Question:
There is a static image view (in reference image) but i would like to make it dynamic.
How can it be possible?
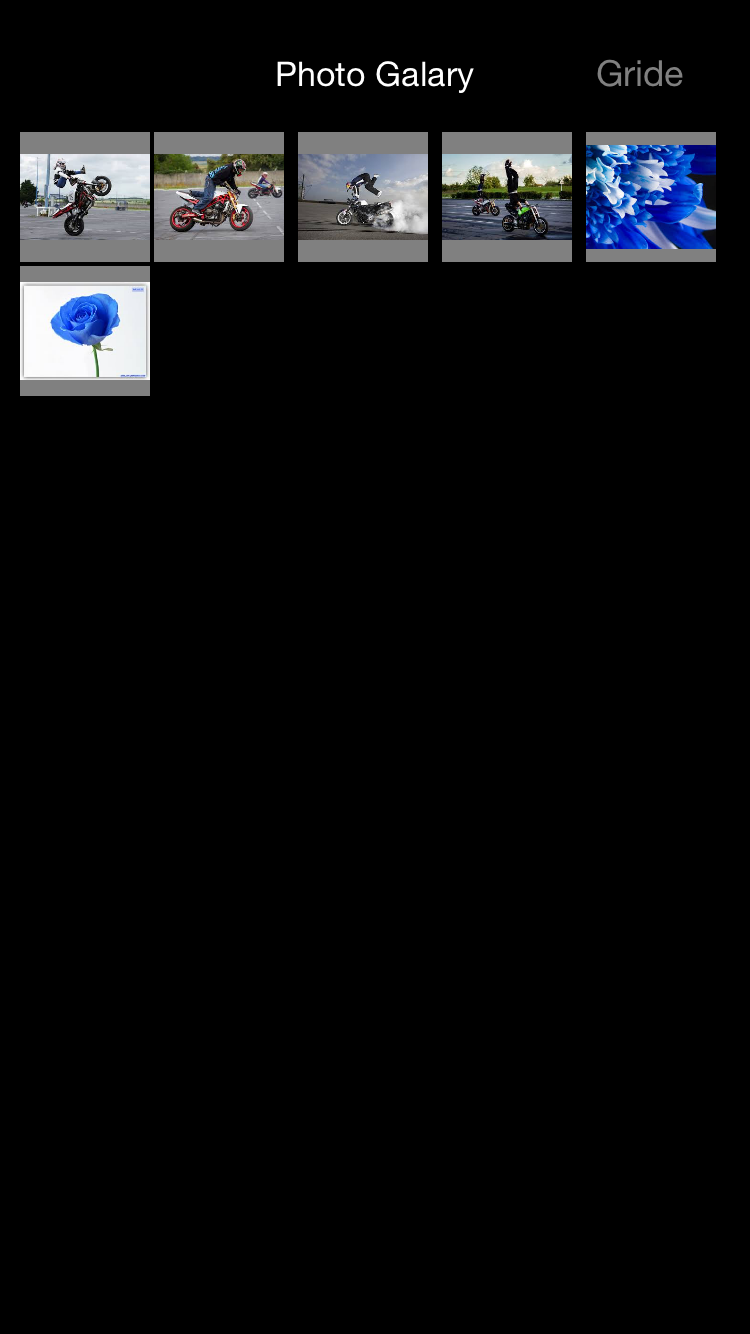
Answer: you can do like this
'''
- (NSInteger)collectionView:(UICollectionView *)collectionView numberOfItemsInSection:(NSInteger)section{
return arrThemeImage.count;
}
- (UICollectionViewCell *)collectionView:(UICollectionView *)collectionView cellForItemAtIndexPath:(NSIndexPath *)indexPath{
NSString *identifier=@"Cell";
[collectionView registerClass:[UICollectionViewCell class] forCellWithReuseIdentifier:@"Cell"];
UICollectionViewCell *cell;
cell=[collectionView dequeueReusableCellWithReuseIdentifier:identifier forIndexPath:indexPath];
UIImageView *imgViewTheme=[[UIImageView alloc]initWithFrame:CGRectMake(0, 0, 101, 101)];
NSString *strThemeImg=arrThemeImage[indexPath.row];
imgViewTheme.image=[UIImage imageNamed:strThemeImg];
[cell.contentView addSubview:imgViewTheme];
return cell;
}
'''
Use collection view, and don't forget to map delegate and datasource.